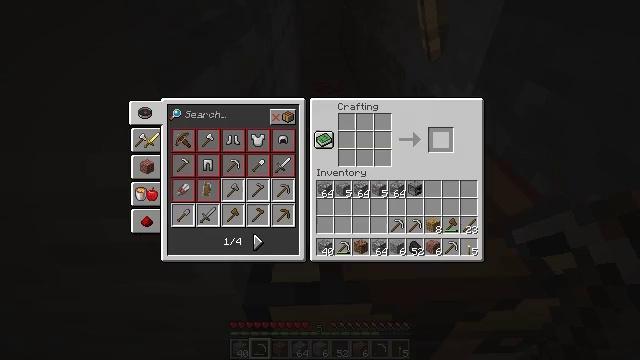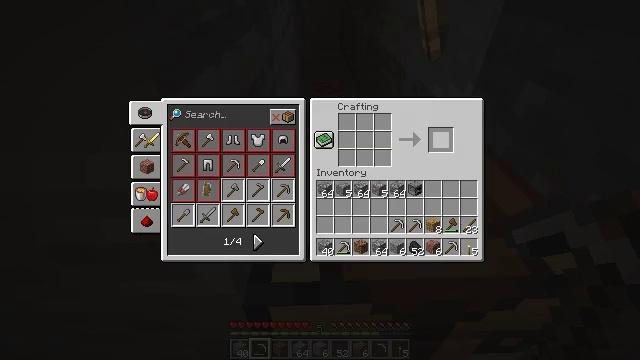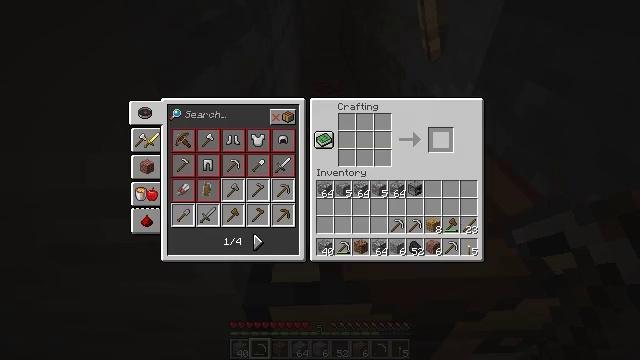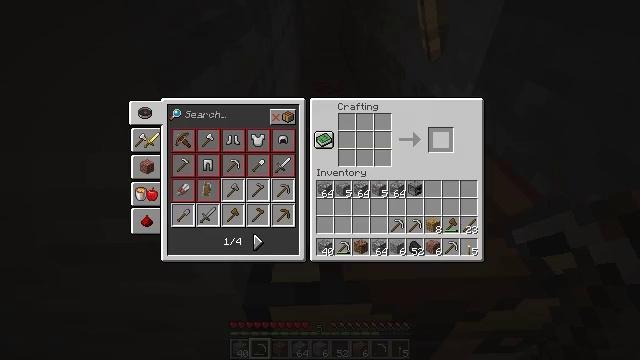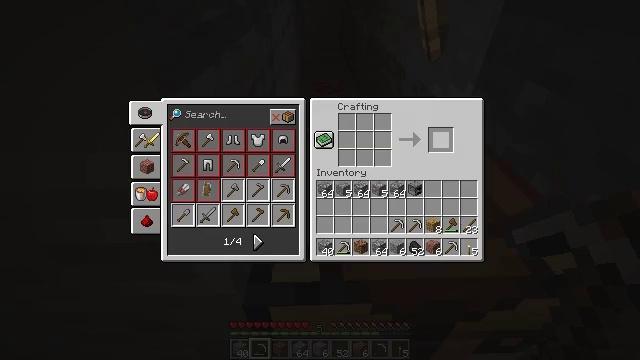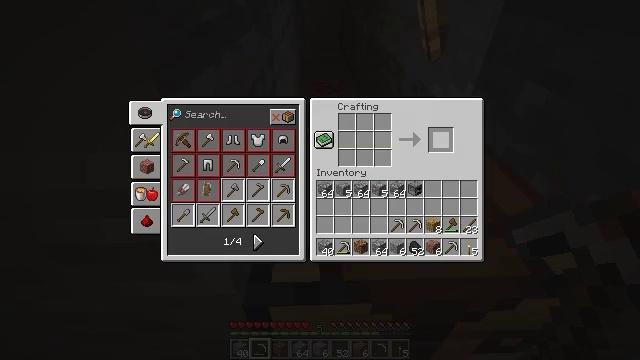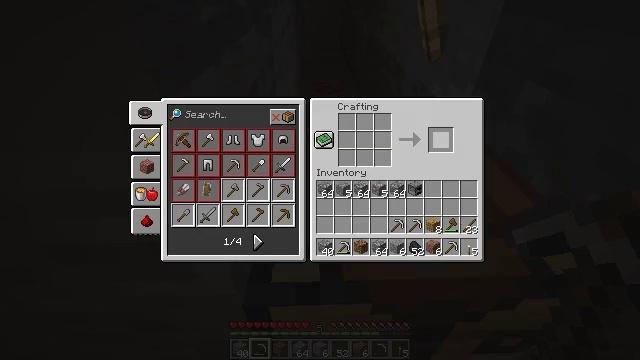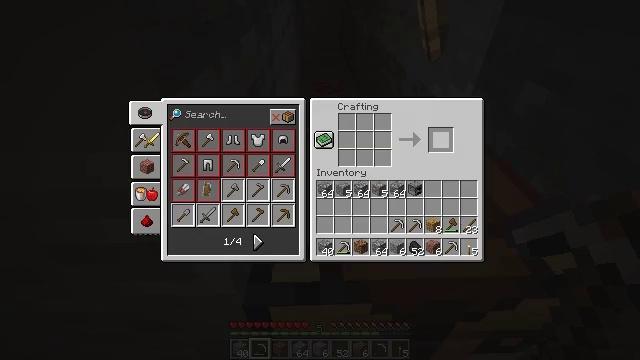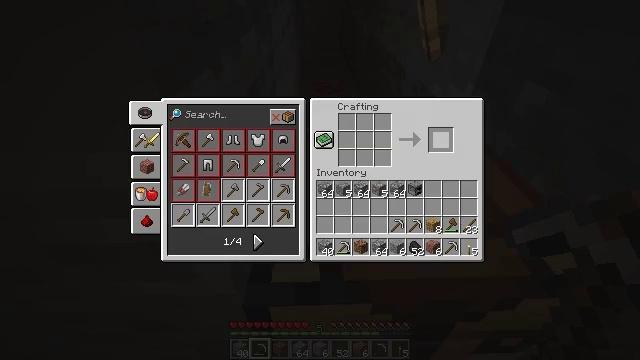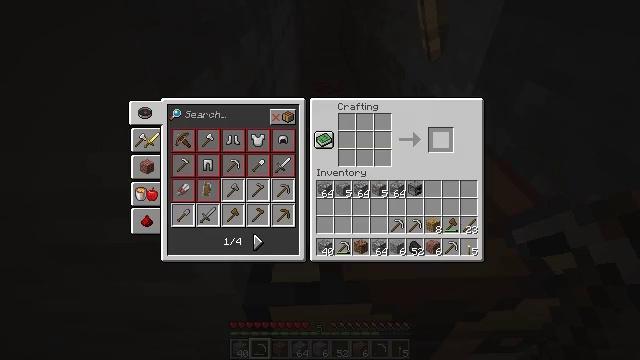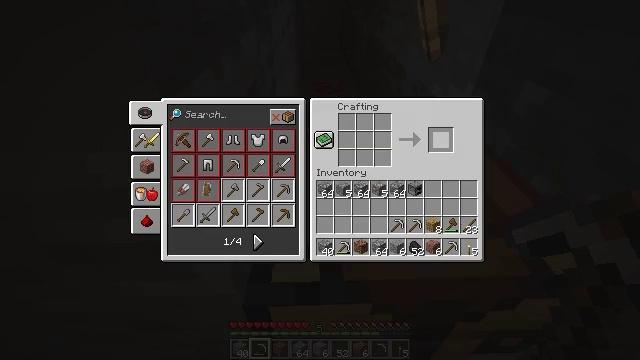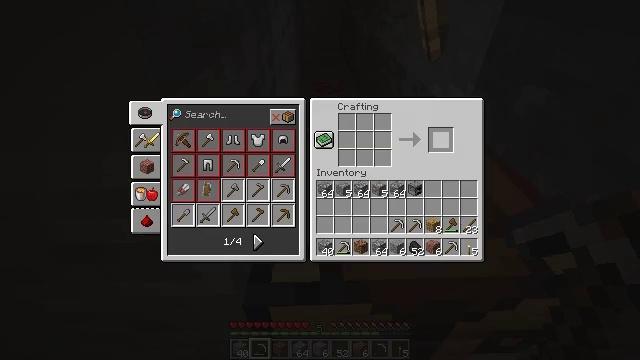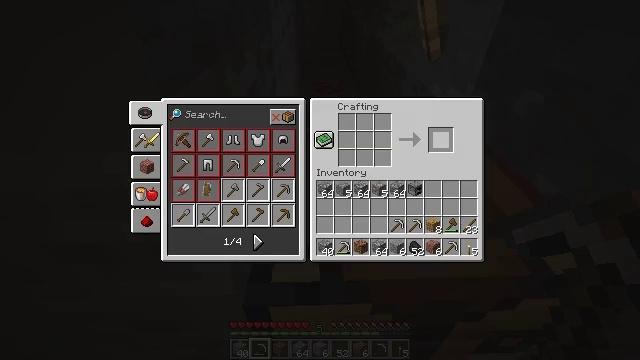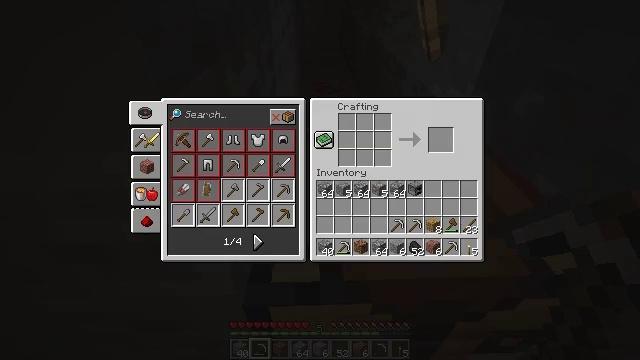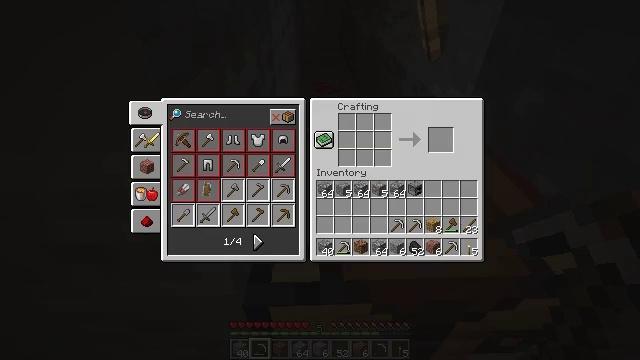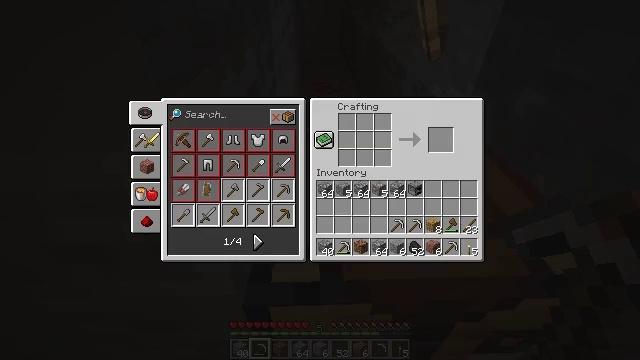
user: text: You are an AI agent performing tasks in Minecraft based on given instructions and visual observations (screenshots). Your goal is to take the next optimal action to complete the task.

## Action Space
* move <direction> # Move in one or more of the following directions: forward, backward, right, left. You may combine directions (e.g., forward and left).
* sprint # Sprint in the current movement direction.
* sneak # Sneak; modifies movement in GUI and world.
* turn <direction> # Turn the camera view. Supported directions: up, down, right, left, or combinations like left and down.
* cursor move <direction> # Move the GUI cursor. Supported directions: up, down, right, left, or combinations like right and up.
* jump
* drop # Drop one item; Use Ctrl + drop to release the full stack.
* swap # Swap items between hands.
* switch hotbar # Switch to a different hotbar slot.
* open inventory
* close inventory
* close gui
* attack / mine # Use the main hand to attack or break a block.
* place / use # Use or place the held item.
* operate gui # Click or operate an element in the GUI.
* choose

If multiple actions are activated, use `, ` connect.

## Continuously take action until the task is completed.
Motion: motion action
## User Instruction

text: Get the crafting table into the inventory.
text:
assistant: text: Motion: sneak, open gui
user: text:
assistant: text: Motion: no_op
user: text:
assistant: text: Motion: no_op
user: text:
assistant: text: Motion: no_op
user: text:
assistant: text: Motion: no_op
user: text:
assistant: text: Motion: no_op
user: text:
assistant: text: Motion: no_op
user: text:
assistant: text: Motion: no_op
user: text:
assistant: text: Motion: no_op
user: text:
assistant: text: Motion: no_op
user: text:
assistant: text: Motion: no_op
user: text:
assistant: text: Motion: no_op
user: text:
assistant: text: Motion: no_op
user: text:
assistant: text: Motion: no_op
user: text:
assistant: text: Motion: no_op
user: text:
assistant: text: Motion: no_op
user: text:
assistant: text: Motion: no_op
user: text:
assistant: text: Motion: close gui
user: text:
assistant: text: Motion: open inventory
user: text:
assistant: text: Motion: open inventory
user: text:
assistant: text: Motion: no_op
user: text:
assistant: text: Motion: no_op
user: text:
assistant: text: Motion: turn left
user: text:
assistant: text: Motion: no_op
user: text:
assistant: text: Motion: no_op
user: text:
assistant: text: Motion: no_op
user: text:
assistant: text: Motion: no_op
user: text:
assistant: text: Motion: no_op
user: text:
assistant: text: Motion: no_op
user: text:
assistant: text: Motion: no_op